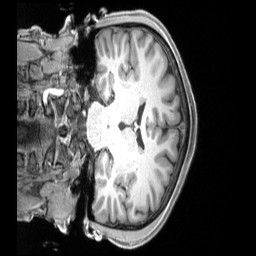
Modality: T1w
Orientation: coronal
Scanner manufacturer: siemens
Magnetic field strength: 3 T
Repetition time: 2.5 s
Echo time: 0.00218 s